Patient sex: M
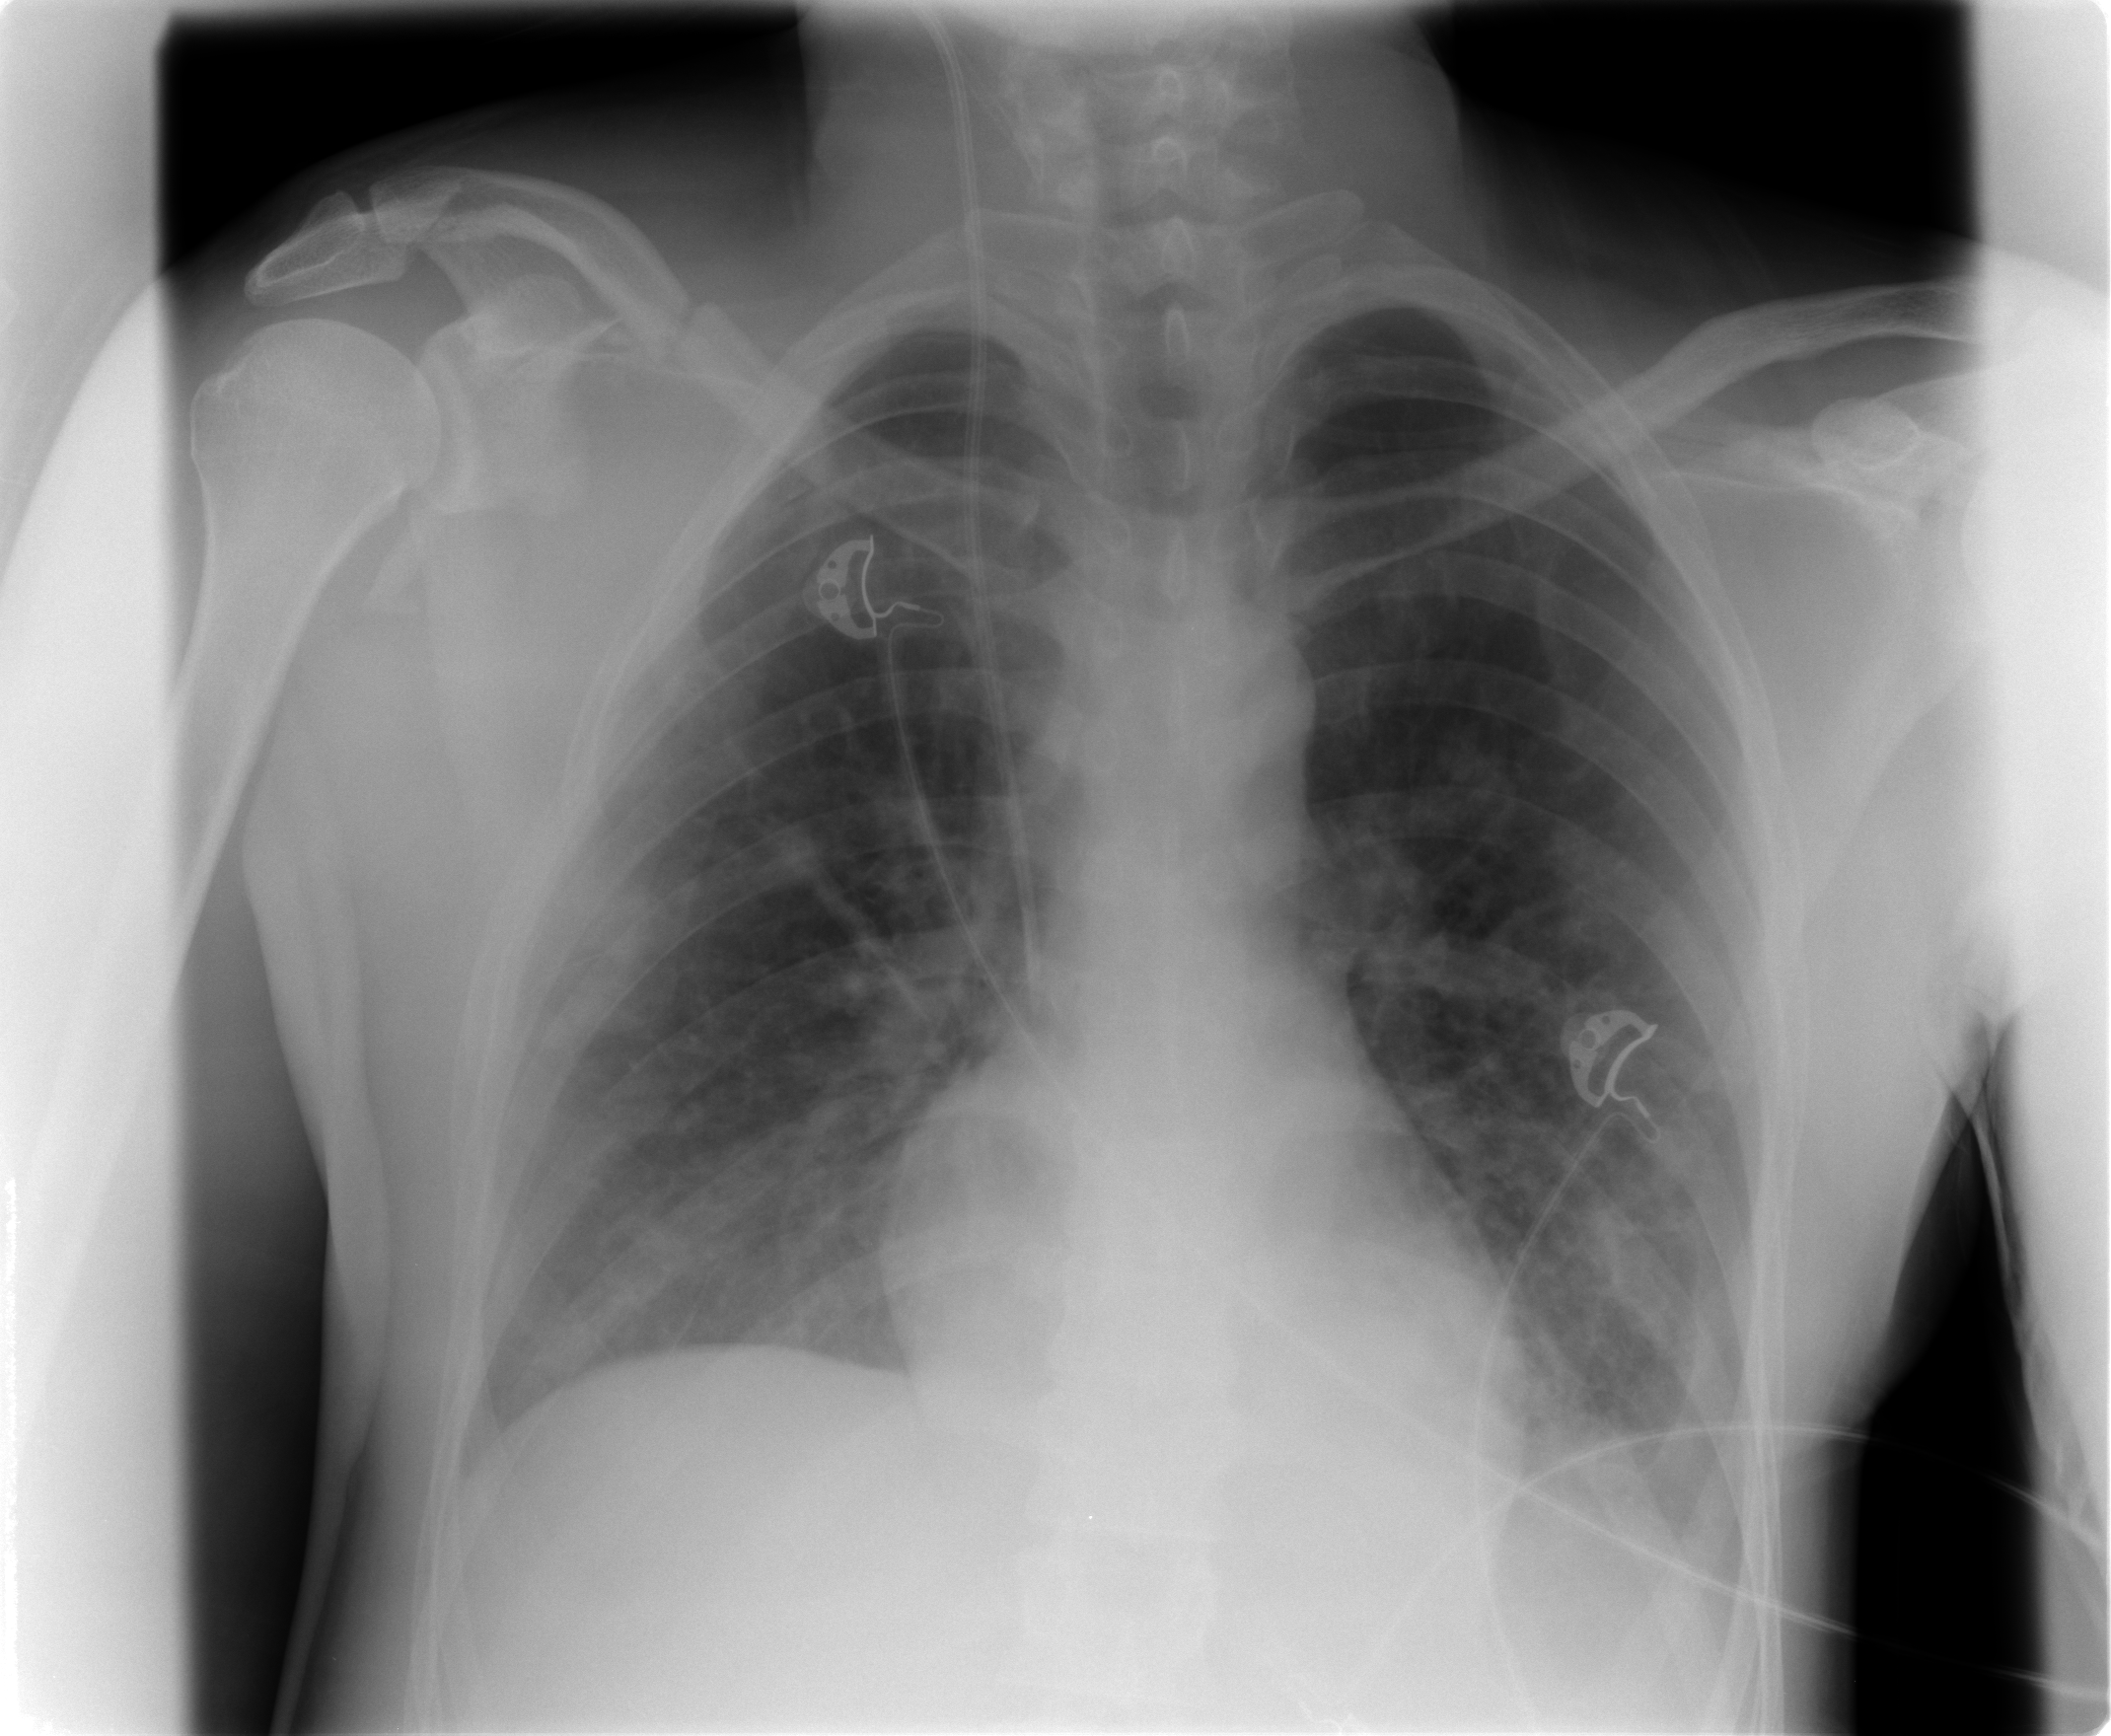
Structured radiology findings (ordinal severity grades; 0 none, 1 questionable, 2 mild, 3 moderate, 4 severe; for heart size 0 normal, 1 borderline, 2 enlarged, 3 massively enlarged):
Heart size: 0
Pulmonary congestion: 2
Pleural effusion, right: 0
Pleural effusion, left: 0
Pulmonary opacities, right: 2
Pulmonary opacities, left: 2
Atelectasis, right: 0
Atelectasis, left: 2